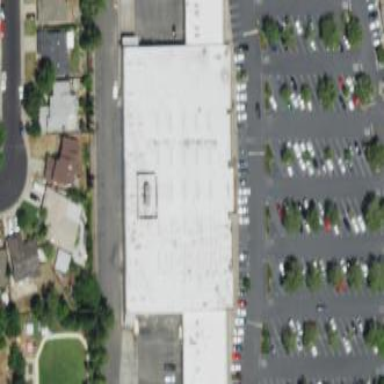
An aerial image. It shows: Supermarket located in building.